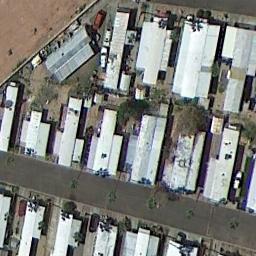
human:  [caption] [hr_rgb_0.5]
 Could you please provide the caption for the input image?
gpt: There are moving homes in this rectangular area .

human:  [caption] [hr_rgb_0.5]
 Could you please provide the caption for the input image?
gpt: The mobile home park has some dense white mobile homes and a road goes through the mobile home park .

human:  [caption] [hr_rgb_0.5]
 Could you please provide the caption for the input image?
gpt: Many buildings of different shapes are in mobile home parks .

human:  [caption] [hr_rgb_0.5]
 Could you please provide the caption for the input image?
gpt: The mobile home park is on the open place next to the bare land .

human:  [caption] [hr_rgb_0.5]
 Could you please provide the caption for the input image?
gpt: There are many gray buildings arranged neatly in the mobile home park .